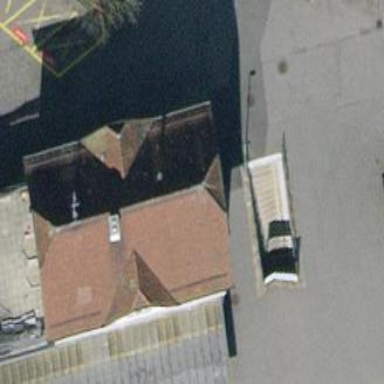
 serving as community center that functions as events venue."